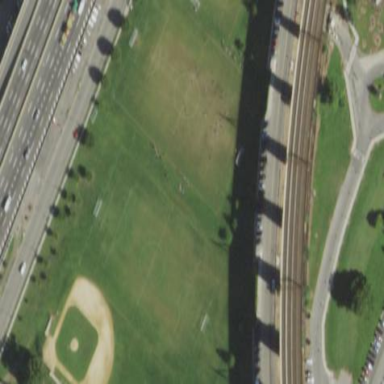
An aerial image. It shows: Soccer pitch designated for leisure and sports activities.